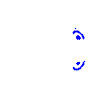
Particle: pion